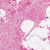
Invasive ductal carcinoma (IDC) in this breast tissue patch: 0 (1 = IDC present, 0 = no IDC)